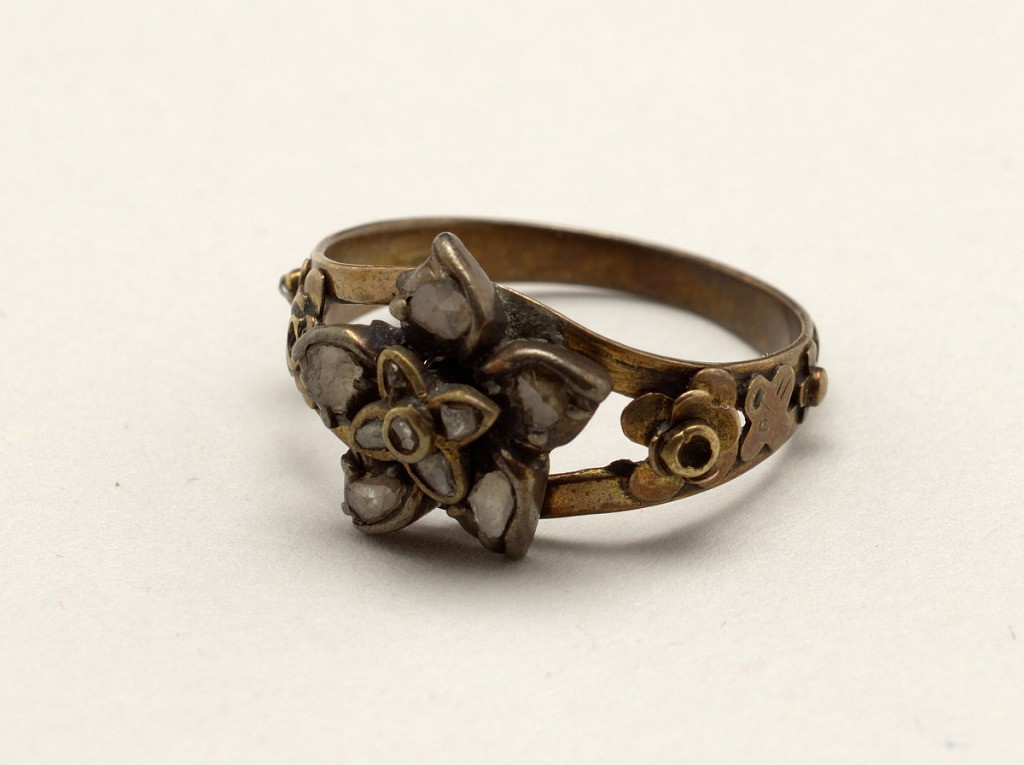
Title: Ring
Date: mid-19th century
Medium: Gold, rose diamonds
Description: Gold ring separating into two bands on which is an ornament of a flower (made of gold) with petals of rose diamonds.  At the sides of the ring are small flowers with rose diamond centers.  Two small diamonds missing.